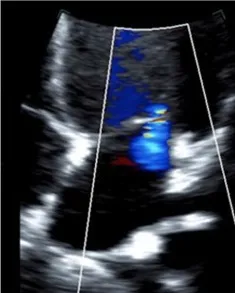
Mild mitral regurgitation by 4-chamber view.
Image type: radiology (ultrasound)